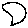
Label: moon